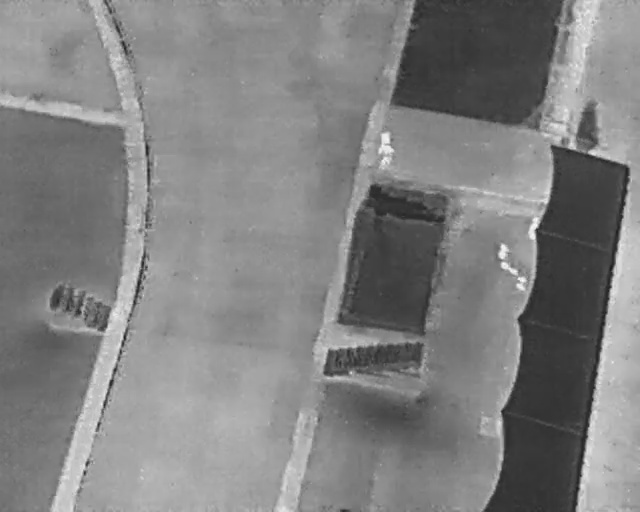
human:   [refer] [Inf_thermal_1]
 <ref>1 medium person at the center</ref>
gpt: <box>[[58, 29, 62, 32, 18]]</box>